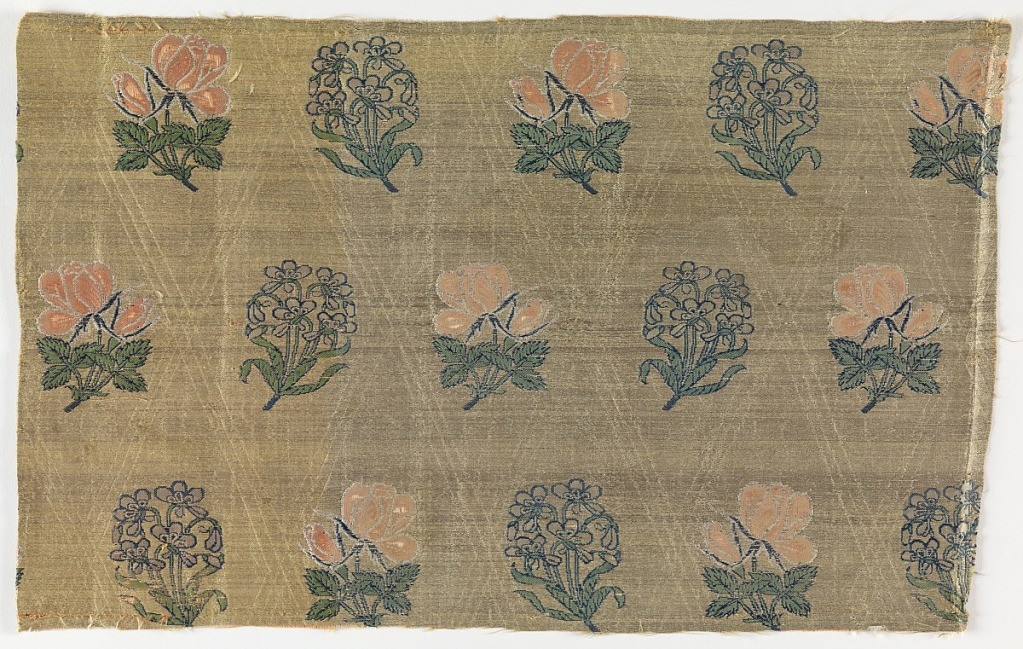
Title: Textile
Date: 17th century
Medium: silk, metallic yarns Technique: compound twill, stamped, with discontinuous supplementary weft patterning (brocaded)
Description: Gold metallic ground with a stamped design of diagonal lines crossing in groups of three, forming diamond-shaped lozenges. Within each, brocaded roses alternating with bunches of violets in straight repeat. In purple, blue, green, pink, silver and gold.